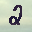
Label: 2